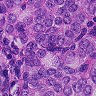
Metastatic tissue present: yes